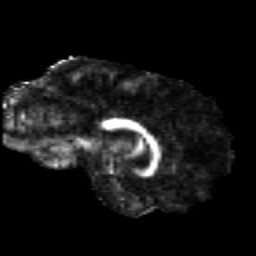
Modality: FA
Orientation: sagittal
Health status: healthy
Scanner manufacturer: siemens
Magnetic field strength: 3 T
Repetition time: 12 s
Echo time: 0.092 s